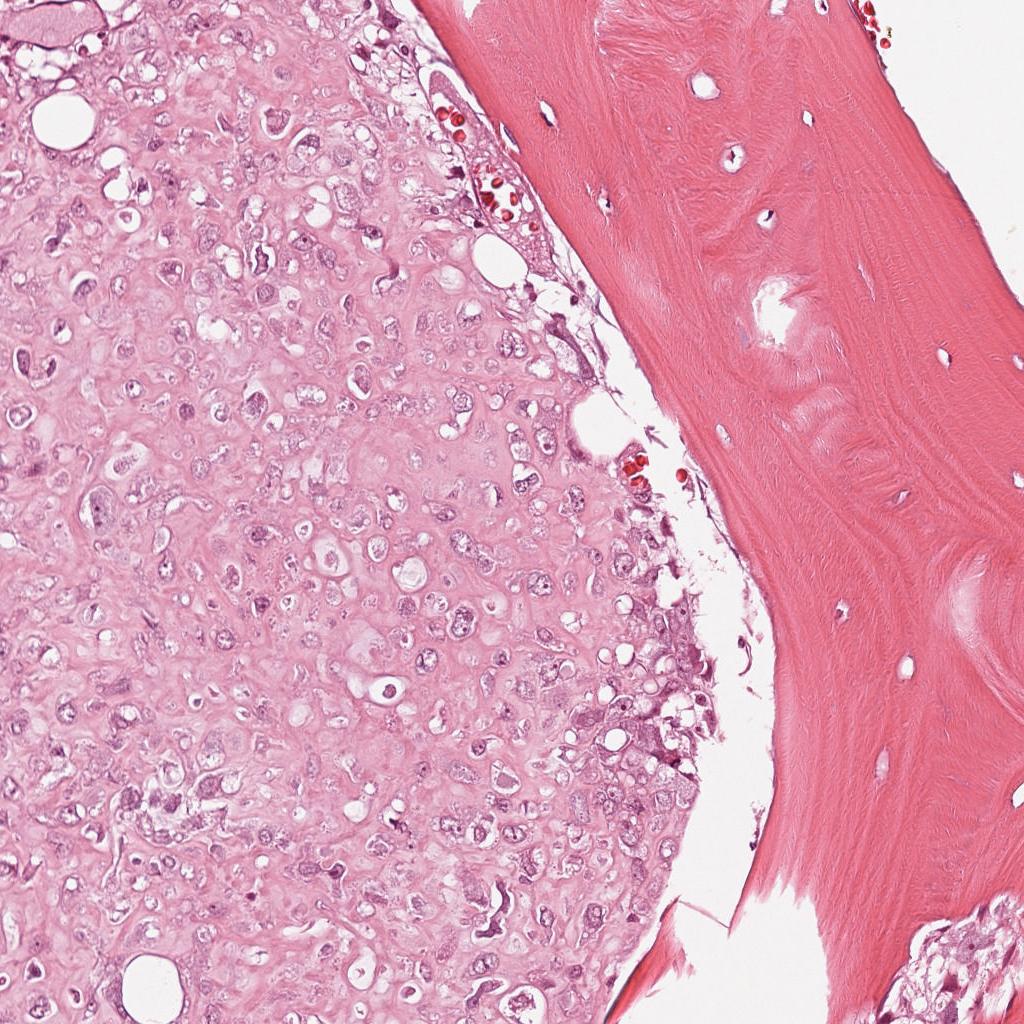
Label: Viable